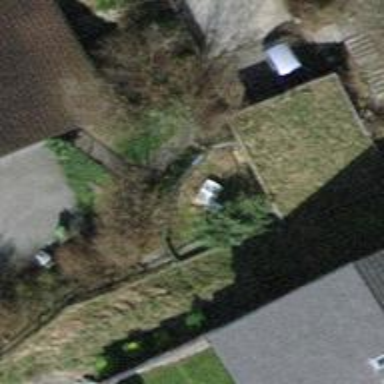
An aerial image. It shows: View of roof of building.